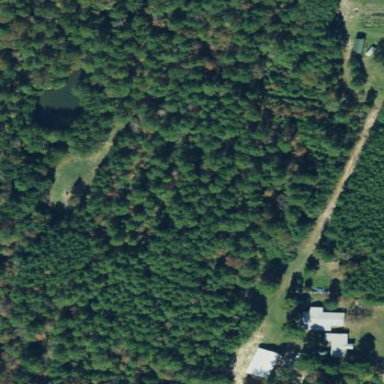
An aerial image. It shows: Evergreen needle-leaved woodland.